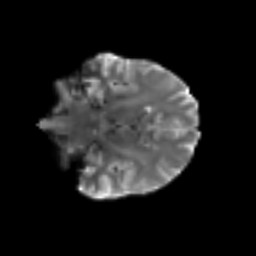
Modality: T2w
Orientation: coronal
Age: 77
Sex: female
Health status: ill
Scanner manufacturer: siemens
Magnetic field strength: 3 T
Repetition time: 8.7 s
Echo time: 0.11 s